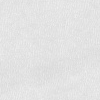
Atmospheric dust classification: dusty